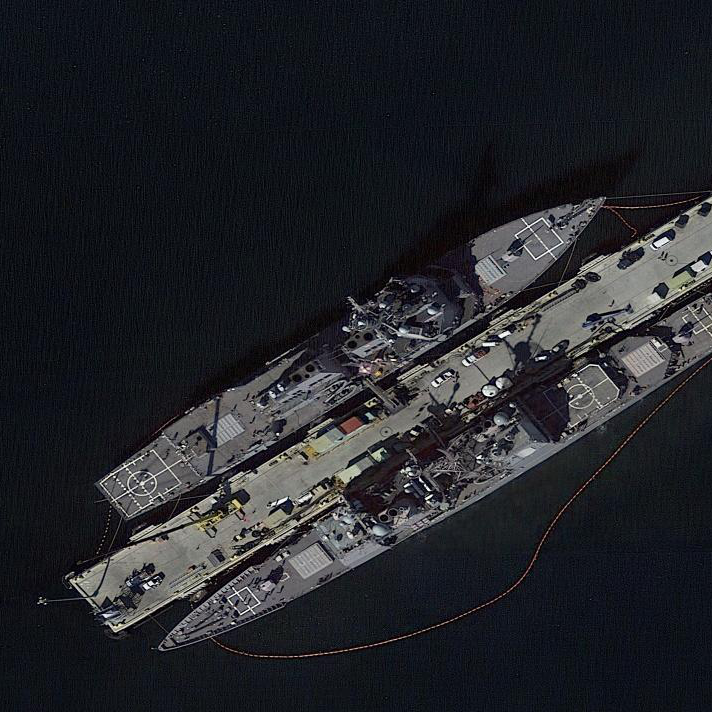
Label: destroyer